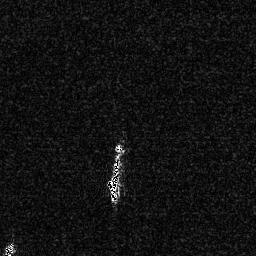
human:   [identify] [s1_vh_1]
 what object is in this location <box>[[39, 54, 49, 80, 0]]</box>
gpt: <ref>1 medium ship at the center</ref>